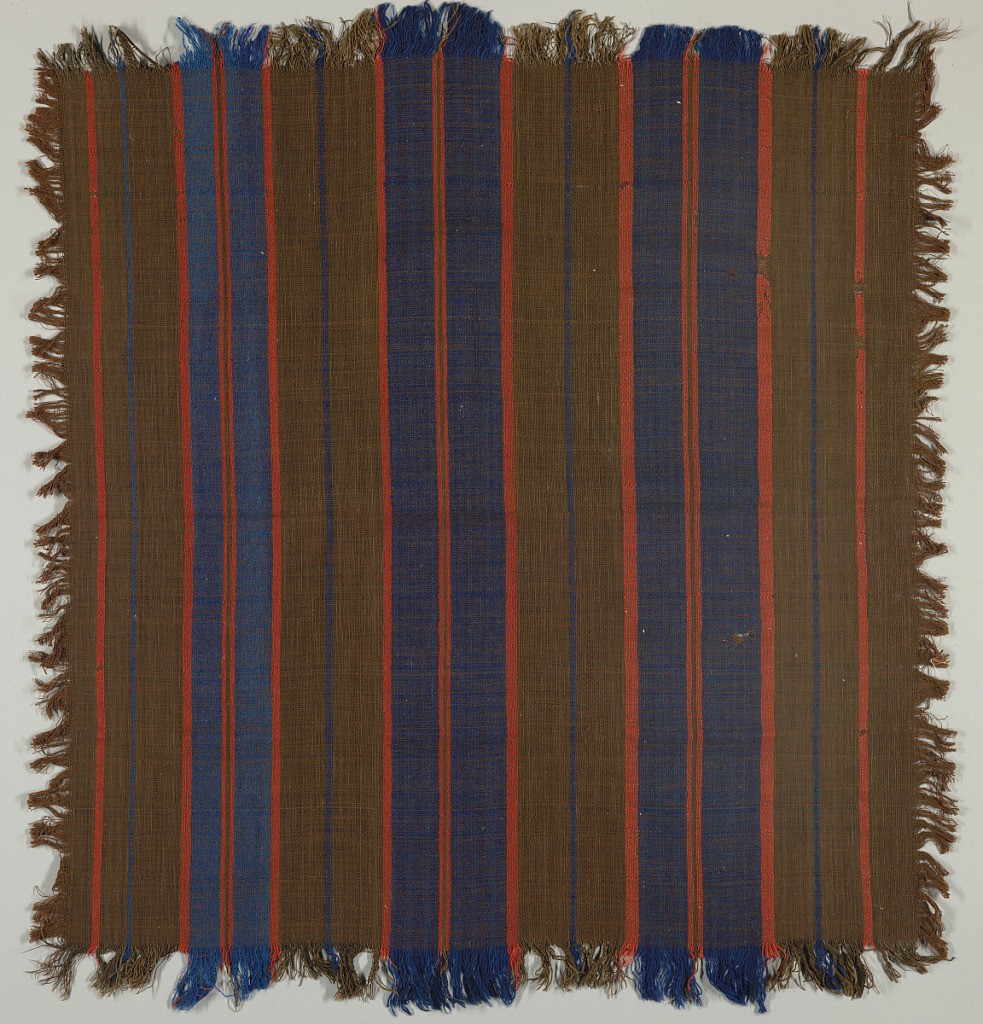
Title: Handkerchief
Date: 19th century
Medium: cotton, wool Technique: plain weave
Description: Handkerchief with brown cotton warp with weft stripes of brown cotton and blue and red wool. Fringe on all four sides